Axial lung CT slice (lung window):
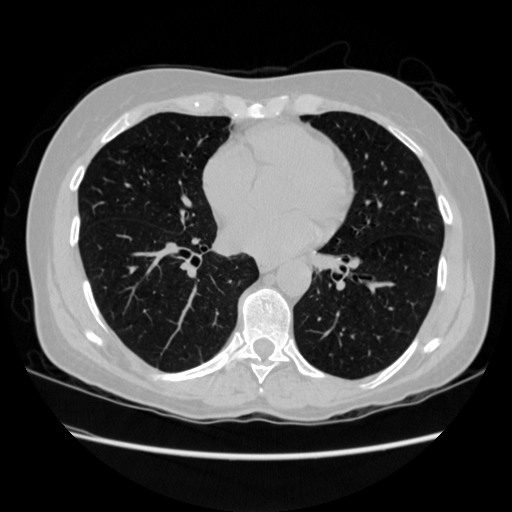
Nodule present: no